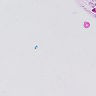
Metastatic tissue present: no